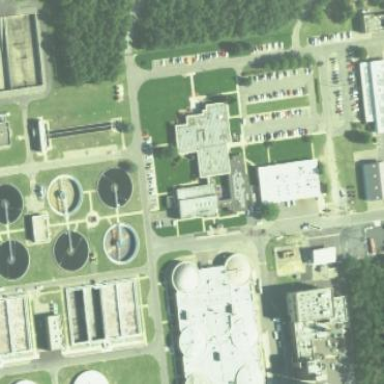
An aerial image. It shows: View of wastewater plant.